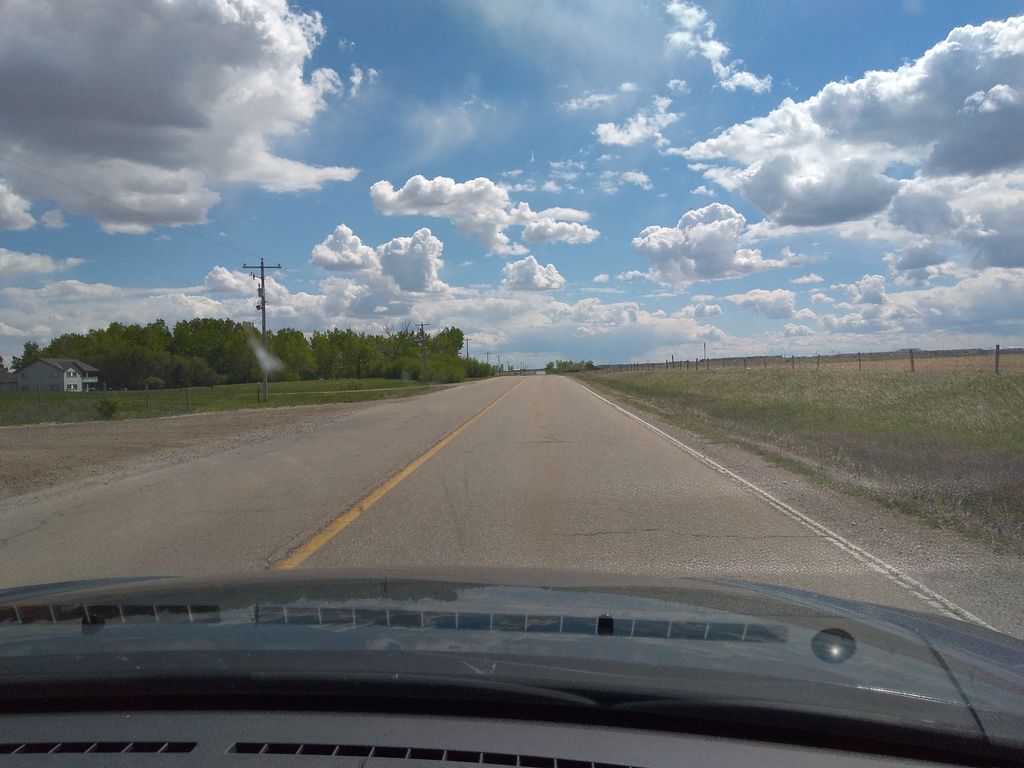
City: calgary